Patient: sex F, age 73
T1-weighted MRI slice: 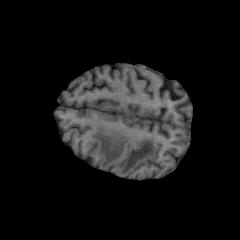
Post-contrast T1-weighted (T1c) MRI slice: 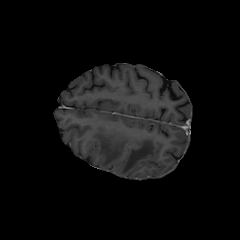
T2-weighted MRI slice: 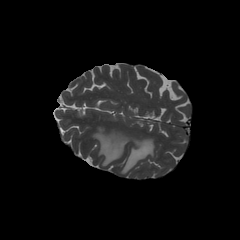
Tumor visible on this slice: yes
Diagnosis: Glioblastoma, IDH-wildtype
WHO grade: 4